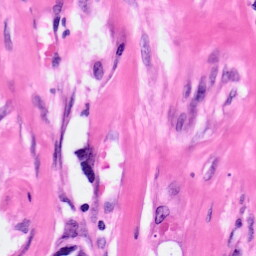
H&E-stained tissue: Pancreatic